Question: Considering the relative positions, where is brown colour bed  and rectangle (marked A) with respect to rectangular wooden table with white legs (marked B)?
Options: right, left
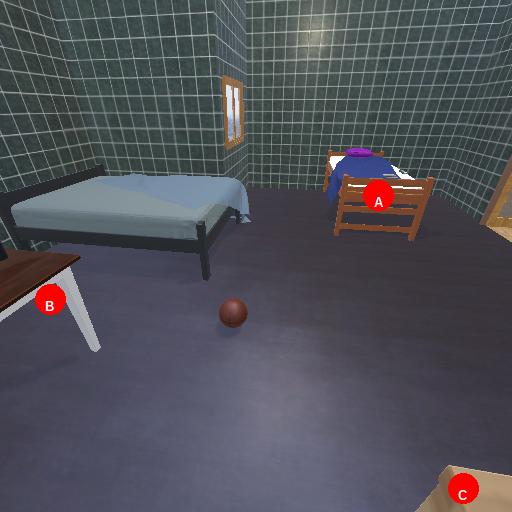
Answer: right